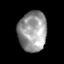
Tissue: skin
Cell type: Epithelial cells
Senescence score: 0.2573
Nuclear area (px): 1119
Mean DAPI intensity: 151.718